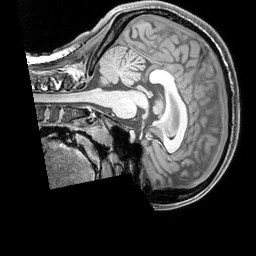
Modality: T1w
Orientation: sagittal
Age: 21
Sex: female
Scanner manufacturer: siemens
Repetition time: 2.3 s
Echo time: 0.00226 s